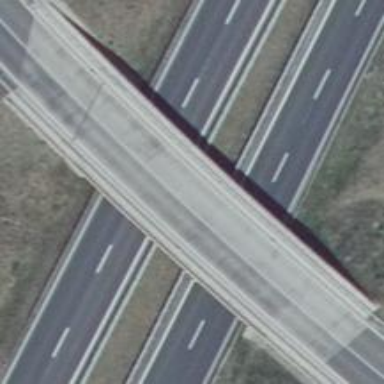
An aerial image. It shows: Man-made bridge.